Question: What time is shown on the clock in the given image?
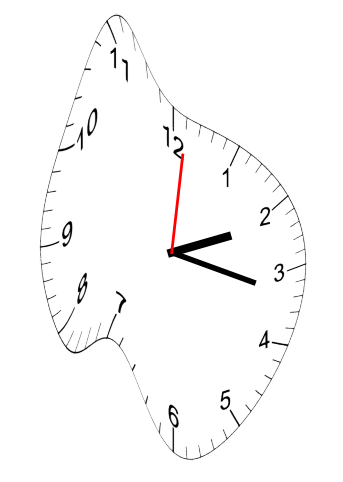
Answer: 02:17:01